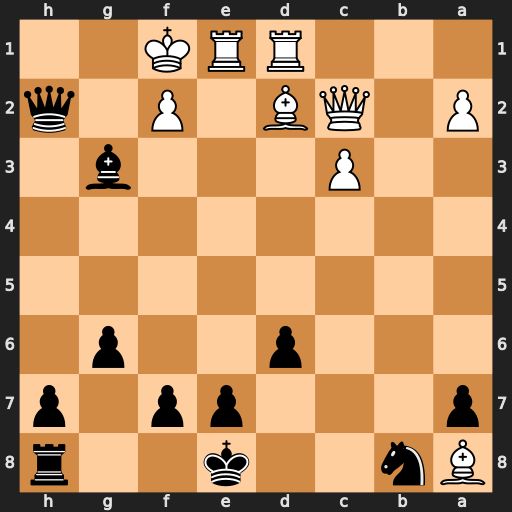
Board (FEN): Bn2k2r/p3pp1p/3p2p1/8/8/2P3b1/P1QB1P1q/3RRK2
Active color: b
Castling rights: k
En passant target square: -
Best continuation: Qxf2#